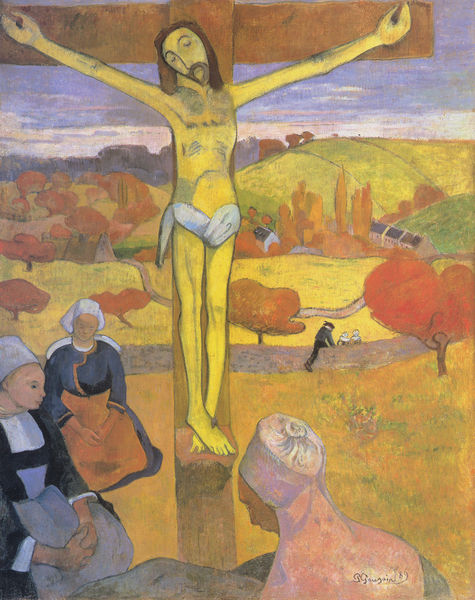
Titel: Le Christ jaune
Künstler: Paul Gauguin
Standort: Buffalo (New York)
Institution: Albright-Knox Art Gallery
Schlagwörter: baum, berg, blau, blätter, himmel, kopf, lendenschurz, mann, nackt, schatten, schurz, wolken, bäume, fluss, frauen, gelb, grün, landschaft, menschen, mädchen, sitzen, stadt, abend, braun, bunt, frankreich, frau, grau, holz, kleid, kleider, kopfbedeckungen, licht, orange, schwarz, strasse, szene, weiss, gebäude, gras, haus, rot, tuch, weg, wiese, flächig, haube, bart, arme, tod, tot, trauer, holland, hände, niederlande, signatur, dämmerung, feld, felder, ferne, häuser, hügel, natur, pfad, haare, tücher, mutter, rosa, bauern, kahn, zypressen, beine, schürze, füße, sommer, acker, bäuerin, warm, berge, dorf, mauer, lila, herbst, naiv, französisch, bretagne, soldaten, kopftuch, glanz, balken, bauch, nagel, gauguin, hängen, lendentuch, gogh, kreuz, paul, hauben, beten, gebet, tracht, schoss, karfreitag, christus, jesus, kreuzigung, gaugin, leid, kopftücher, religiös, kreuzzug, balu, maria, anbetung, gekreuzigt, beweinung, trauern, schief, klettern, manschen, mütter, kreut, symolismus, golgatha, windel, überkreuz, dreinageltypus, habue, beweinen, hüt, bäumew, frankreichf, gerbst, nien, schaattierung, schieg, bretonin, 1889